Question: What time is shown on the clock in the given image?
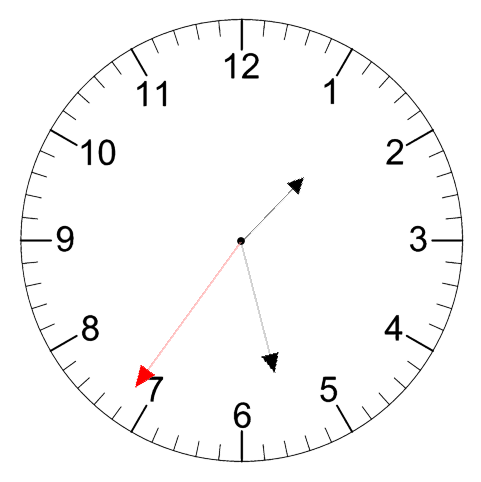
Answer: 01:27:36